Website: home-depot
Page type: review-order
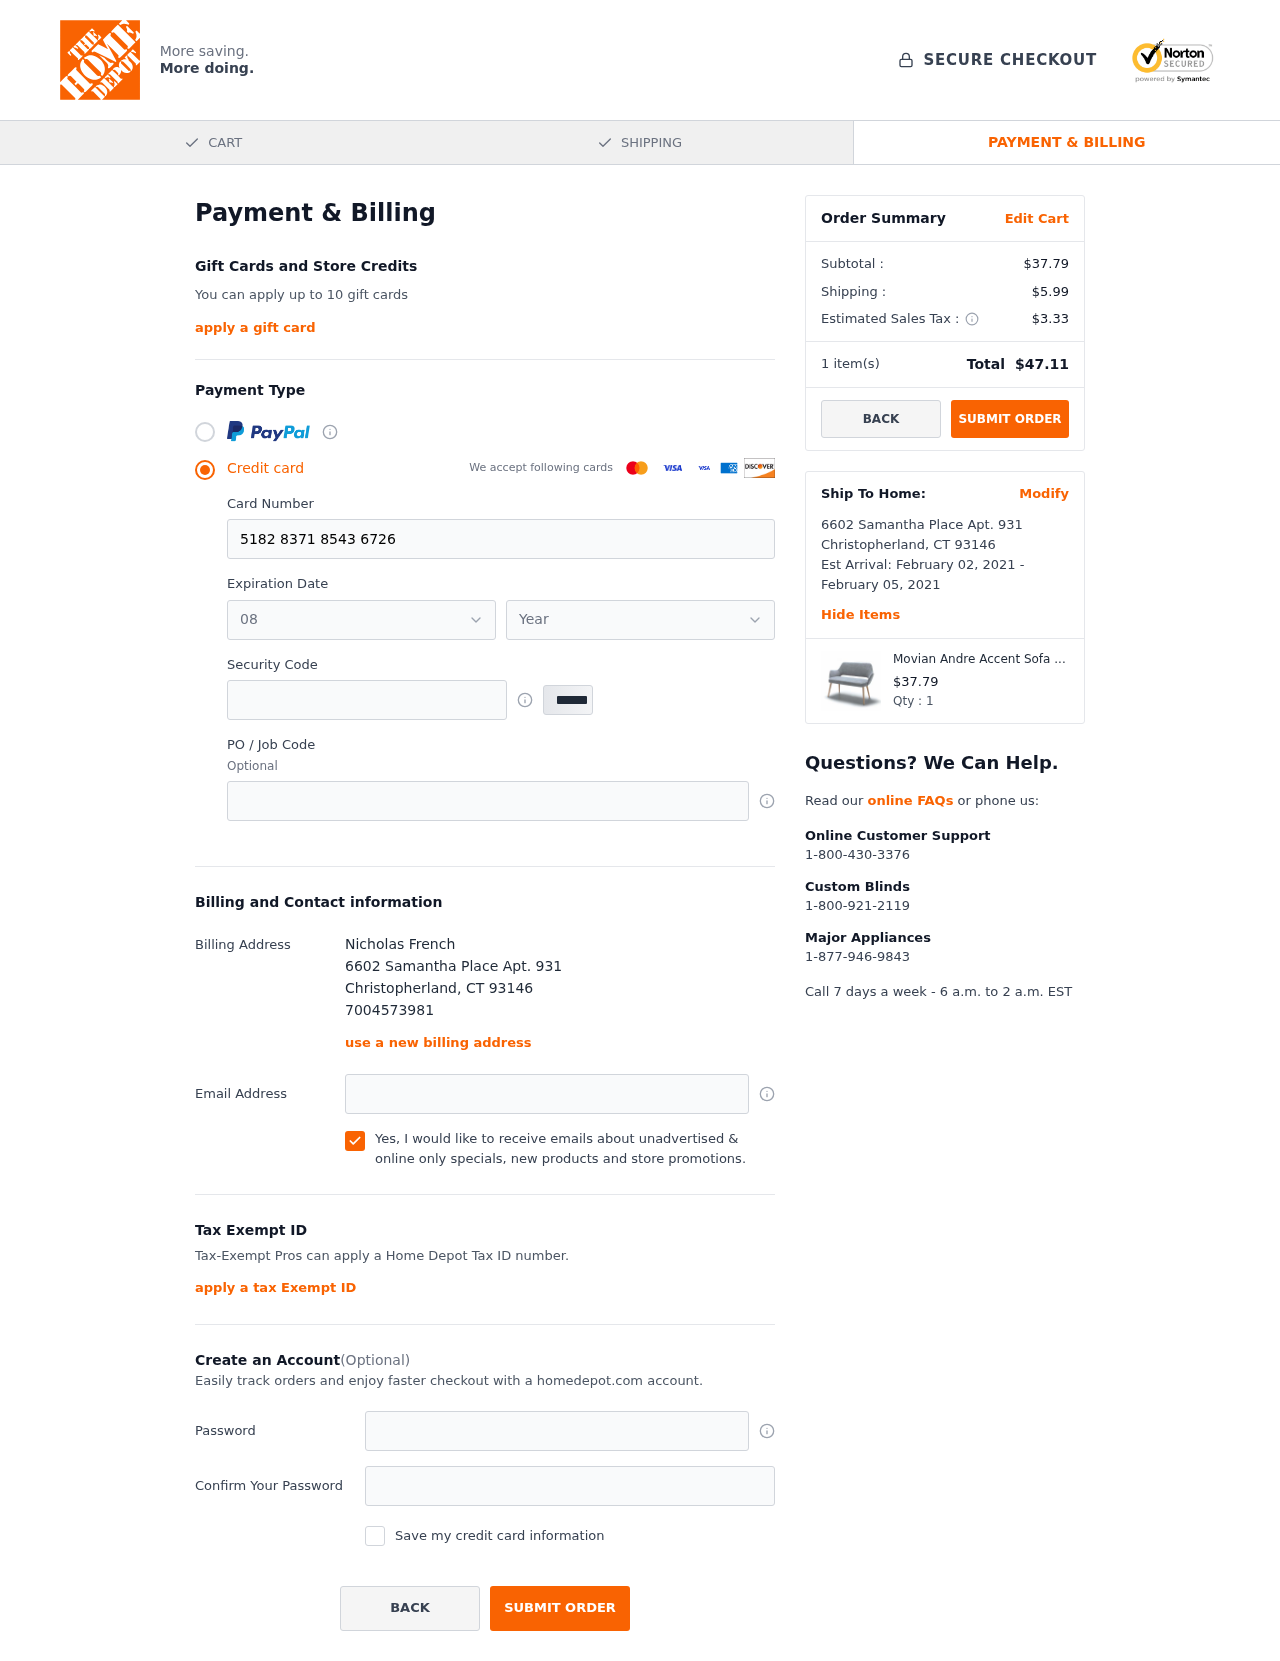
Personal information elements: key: PII_CARD_EXPIRY_MONTH
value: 08
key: PII_CARD_EXPIRY_YEAR
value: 26
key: PII_CITY
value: Christopherland
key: PII_FULLNAME
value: Nicholas French
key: PII_PHONE
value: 7004573981
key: PII_POSTCODE
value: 93146
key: PII_STATE_ABBR
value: CT
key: PII_STREET
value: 6602 Samantha Place Apt. 931
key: PII_CARD_NUMBER
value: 5182 8371 8543 6726
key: PII_CARD_CVV
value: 112
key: PII_EMAIL
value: nfrench@gmail.com
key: PII_POSTCODE_FULL
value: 93146
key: PII_POSTCODE_NUMERIC
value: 93146
Product elements: key: PRODUCT1_NAME
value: Movian Andre Accent Sofa - Light Grey
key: PRODUCT1_PRICE
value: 37.79
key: PRODUCT1_QUANTITY
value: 1
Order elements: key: ORDER_SUBTOTAL
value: $37.79
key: ORDER_SHIPPING_COST
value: $5.99
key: ORDER_TAX
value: $3.33
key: ORDER_NUM_ITEMS
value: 1
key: ORDER_TOTAL
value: $47.11
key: ORDER_SHIPPING_DATE
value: February 02, 2021
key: ORDER_DELIVERY_DATE
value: February 05, 2021